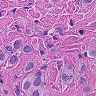
Metastatic tissue present: yes